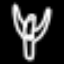
Label: angel